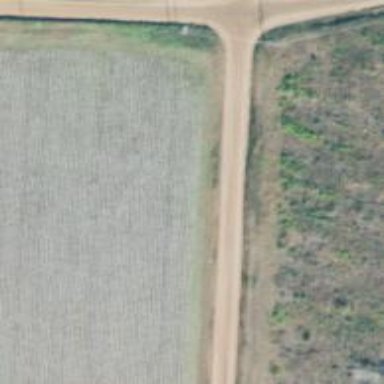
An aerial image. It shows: Unclassified road.